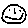
Label: smiley face